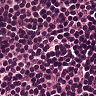
Metastatic tissue present: no